Aerial crown-view tile of a tropical tree (Barro Colorado Island, Panama), acquired 20241014:
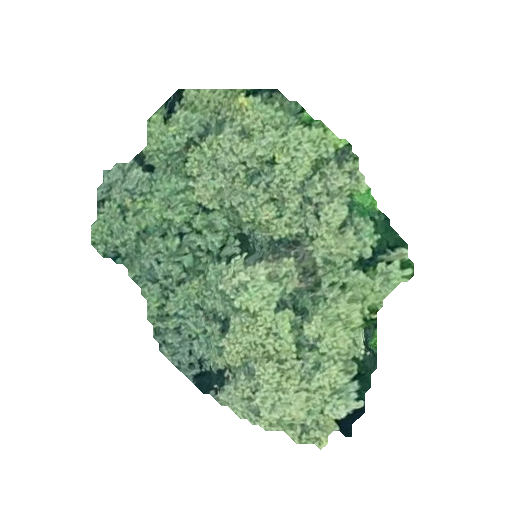
Species: Luehea seemannii
GBIF accepted scientific name: Luehea seemannii
Crown area: 116.425 m²